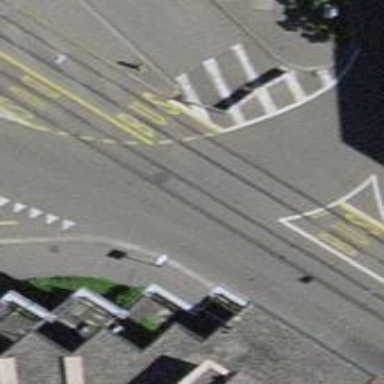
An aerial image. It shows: Tram level crossing on the railway.